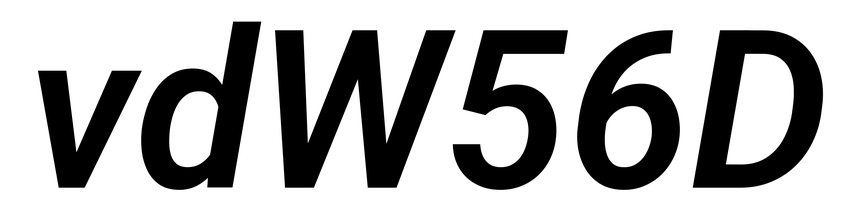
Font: Roboto-Italic_SemiBold_Italic